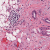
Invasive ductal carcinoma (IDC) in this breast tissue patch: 1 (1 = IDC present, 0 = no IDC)